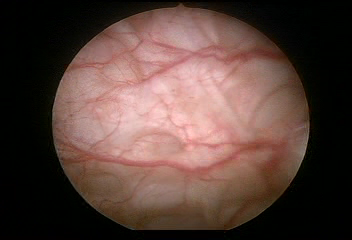
Modality: WLC
Class: Normal mucosa
Bladder cancer association: No